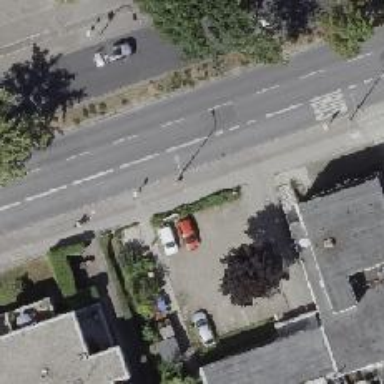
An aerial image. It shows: Sidewalk along the footway.